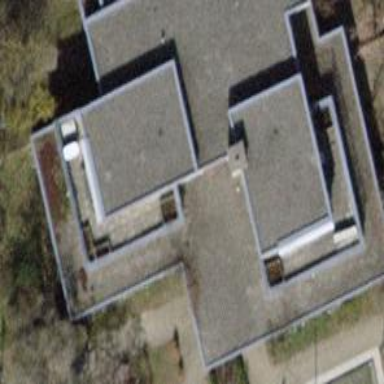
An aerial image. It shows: Kindergarten building.